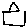
Label: house